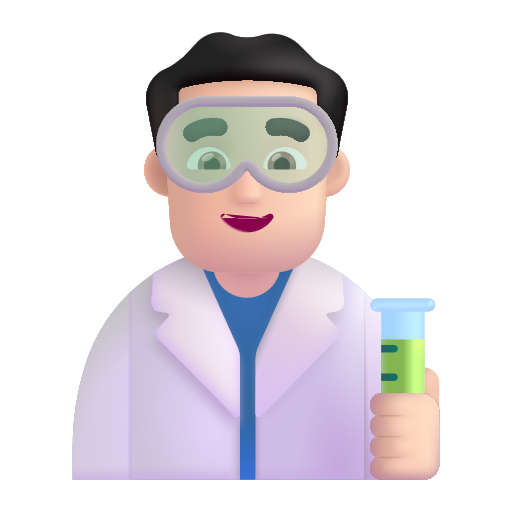
man scientist color light